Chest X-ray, PA view. Patient: 55 years old, sex F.
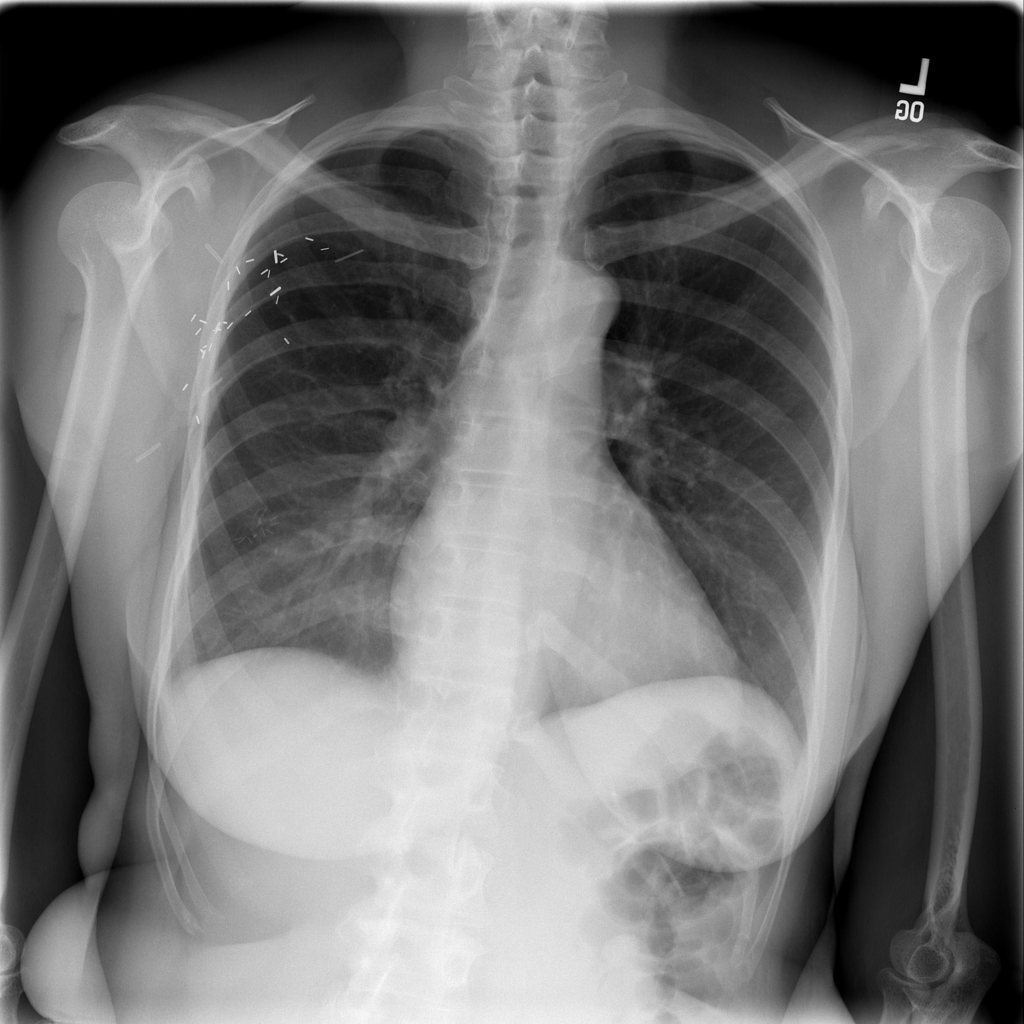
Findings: No Finding